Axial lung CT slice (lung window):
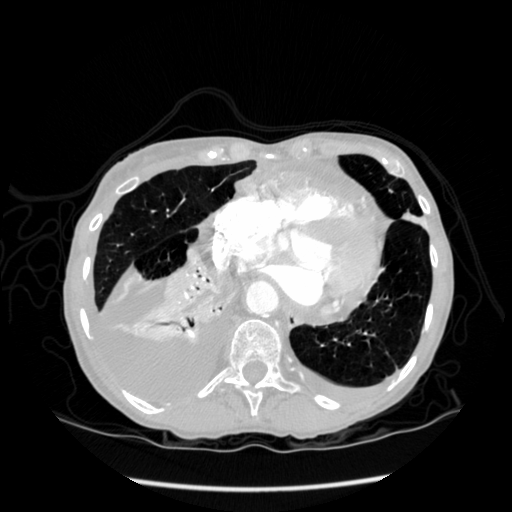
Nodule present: no